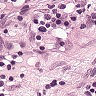
Metastatic tissue present: yes